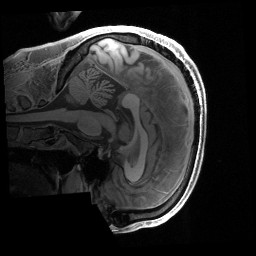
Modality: T1w
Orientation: sagittal
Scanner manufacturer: siemens
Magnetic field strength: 3 T
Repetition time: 2.4 s
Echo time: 0.00222 s